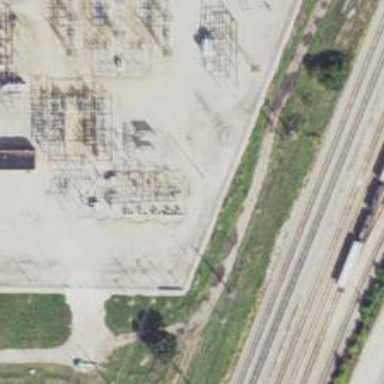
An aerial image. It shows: Industrial area with distribution level power substation.